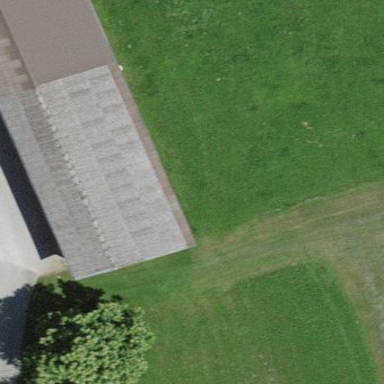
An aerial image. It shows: Barn.